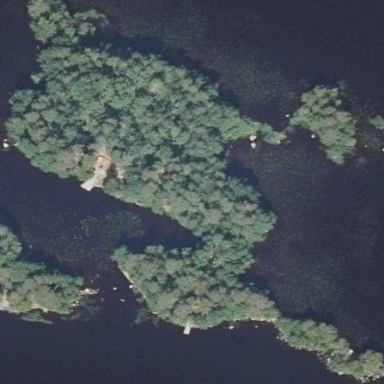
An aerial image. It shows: Islet.